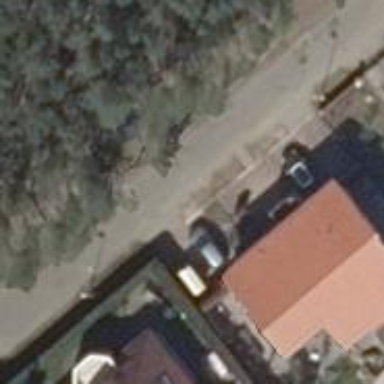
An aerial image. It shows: Detached building with gabled roof.